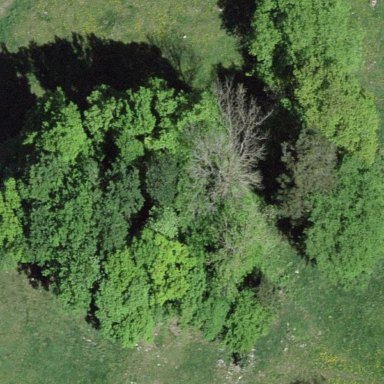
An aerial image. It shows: Forest area.